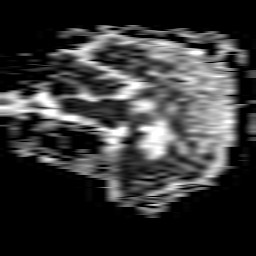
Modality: ADC
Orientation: sagittal
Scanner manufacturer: philips
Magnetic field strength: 1.5 T
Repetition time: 4.777 s
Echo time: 0.07764 s